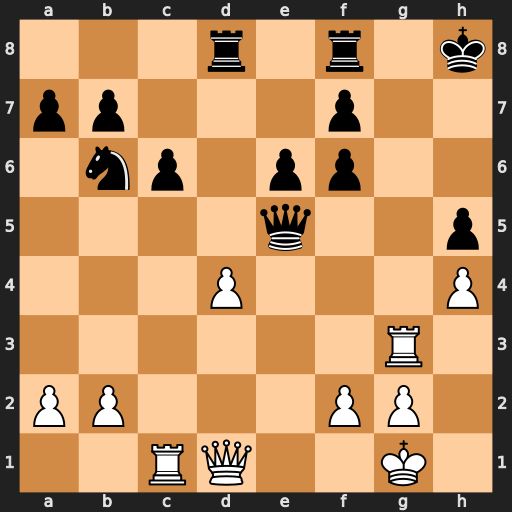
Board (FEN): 3r1r1k/pp3p2/1np1pp2/4q2p/3P3P/6R1/PP3PP1/2RQ2K1
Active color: w
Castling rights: -
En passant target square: -
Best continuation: dxe5 Rxd1+ Rxd1